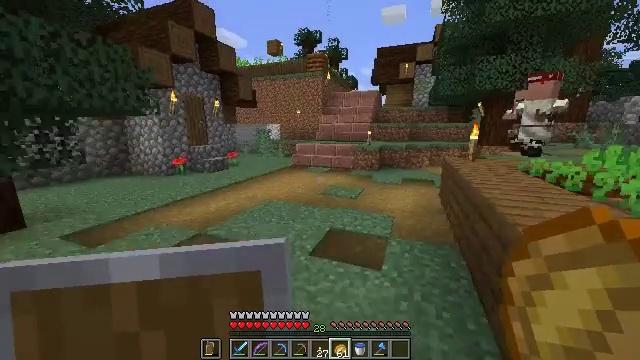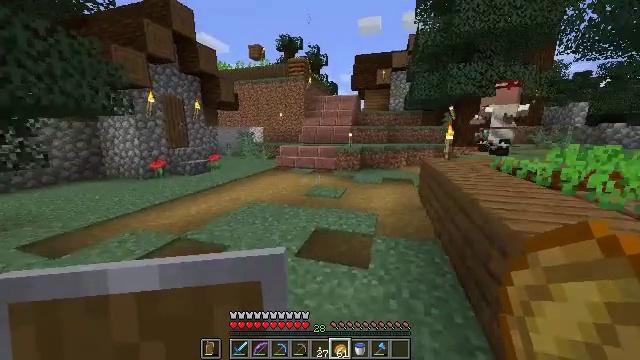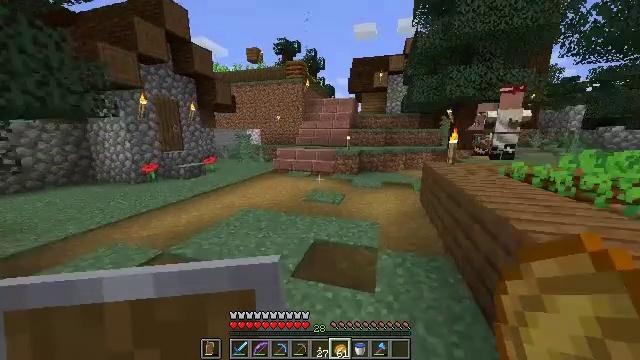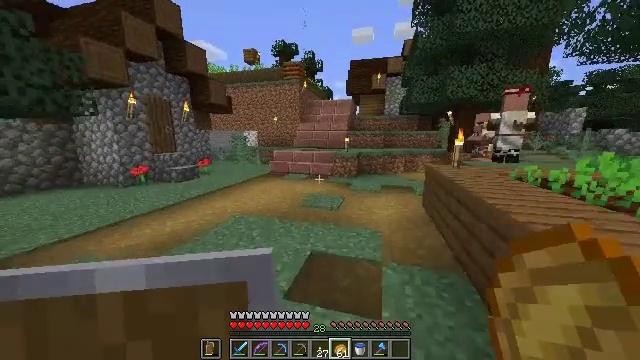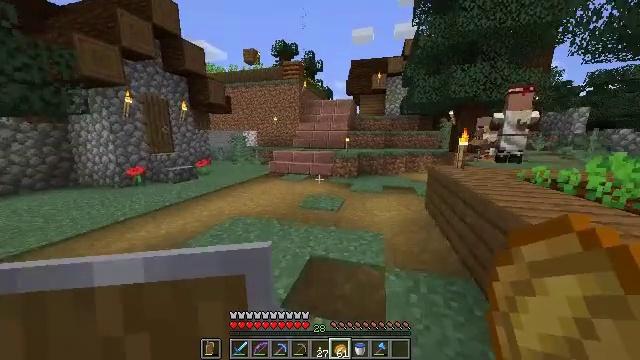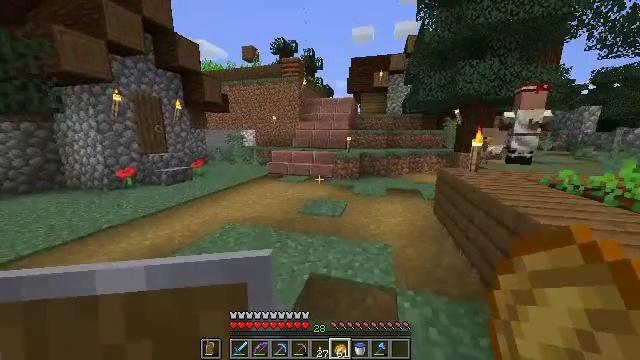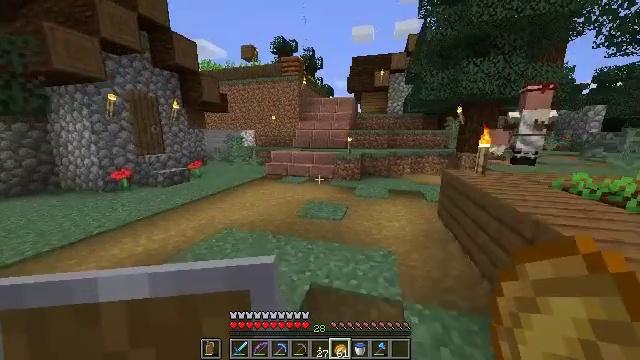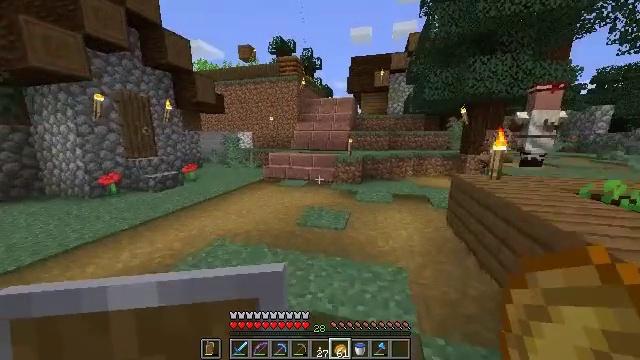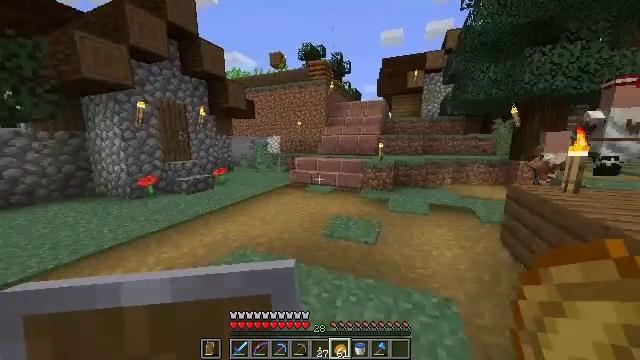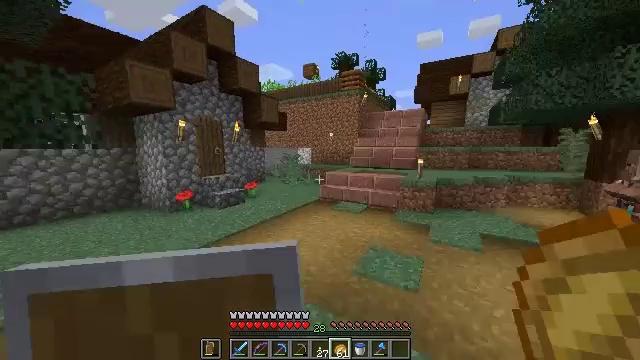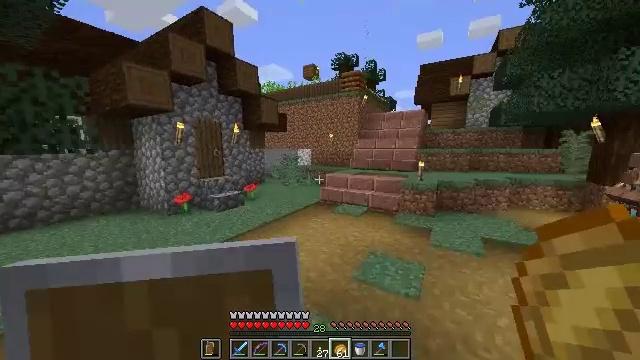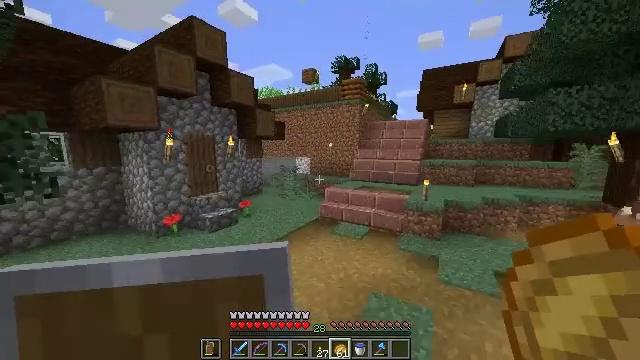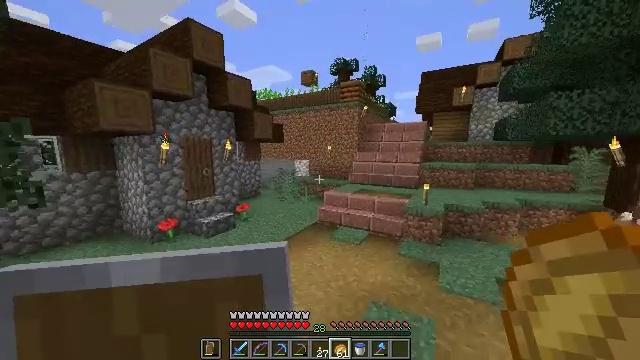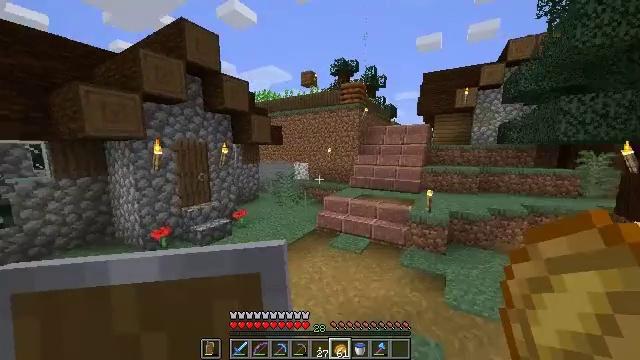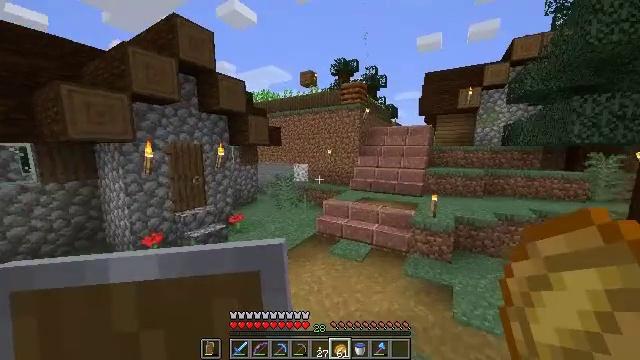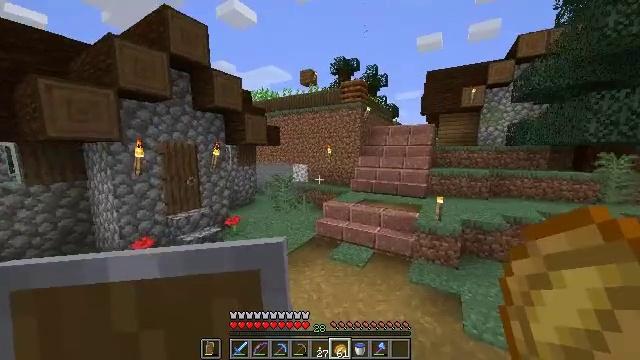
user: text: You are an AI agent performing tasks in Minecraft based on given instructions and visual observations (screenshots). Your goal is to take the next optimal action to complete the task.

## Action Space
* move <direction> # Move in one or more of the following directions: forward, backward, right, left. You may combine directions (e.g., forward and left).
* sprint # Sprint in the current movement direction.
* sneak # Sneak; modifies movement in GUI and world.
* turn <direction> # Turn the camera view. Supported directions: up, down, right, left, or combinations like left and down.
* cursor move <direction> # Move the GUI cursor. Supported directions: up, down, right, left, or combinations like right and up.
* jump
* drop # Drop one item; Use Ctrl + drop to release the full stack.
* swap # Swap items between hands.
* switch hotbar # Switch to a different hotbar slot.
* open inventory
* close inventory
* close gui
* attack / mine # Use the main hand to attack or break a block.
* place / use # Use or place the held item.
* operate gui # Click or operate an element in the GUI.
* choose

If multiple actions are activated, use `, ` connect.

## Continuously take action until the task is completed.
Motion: motion action
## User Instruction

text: Use the crafting table to craft a melon.
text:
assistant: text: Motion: move forward, turn right
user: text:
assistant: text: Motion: move forward, sprint
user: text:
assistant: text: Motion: move forward, sprint
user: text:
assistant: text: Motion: move forward
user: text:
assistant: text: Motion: move forward
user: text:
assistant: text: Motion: move forward
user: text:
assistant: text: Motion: move forward
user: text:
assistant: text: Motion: move forward, turn left and up
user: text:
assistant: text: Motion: move forward, turn left and up, jump
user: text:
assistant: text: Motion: move forward, jump
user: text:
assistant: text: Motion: move forward, jump
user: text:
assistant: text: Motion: move forward
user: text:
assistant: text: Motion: move forward
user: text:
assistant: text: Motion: move forward
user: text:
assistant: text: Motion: move forward
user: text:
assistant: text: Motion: move forward, turn right
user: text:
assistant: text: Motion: move forward, turn right
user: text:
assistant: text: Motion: move forward, turn right
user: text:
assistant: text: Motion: move forward, turn right
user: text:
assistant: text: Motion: move forward, turn right
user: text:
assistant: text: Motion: move forward, turn right and down
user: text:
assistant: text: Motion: move forward, turn right and down
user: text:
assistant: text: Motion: move forward and move left, turn right
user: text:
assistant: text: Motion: move forward and move left
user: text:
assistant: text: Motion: move forward and move left, turn right
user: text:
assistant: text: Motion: move forward and move left
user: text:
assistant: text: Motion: move forward and move left
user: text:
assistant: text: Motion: move forward and move left, turn right, jump
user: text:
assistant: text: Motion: move forward and move left, turn right and down, jump
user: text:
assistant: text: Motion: move forward and move left, turn right, jump